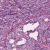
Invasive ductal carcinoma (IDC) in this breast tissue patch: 1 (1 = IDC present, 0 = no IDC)